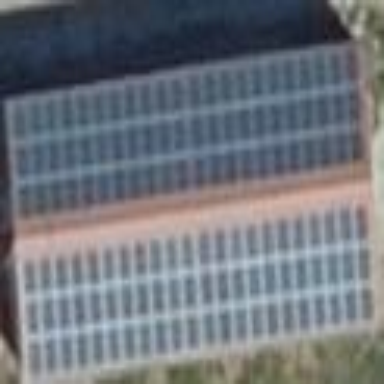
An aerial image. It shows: Building equipped with small solar photovoltaic panel for electricity generation.